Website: ulta-beauty
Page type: address-validator
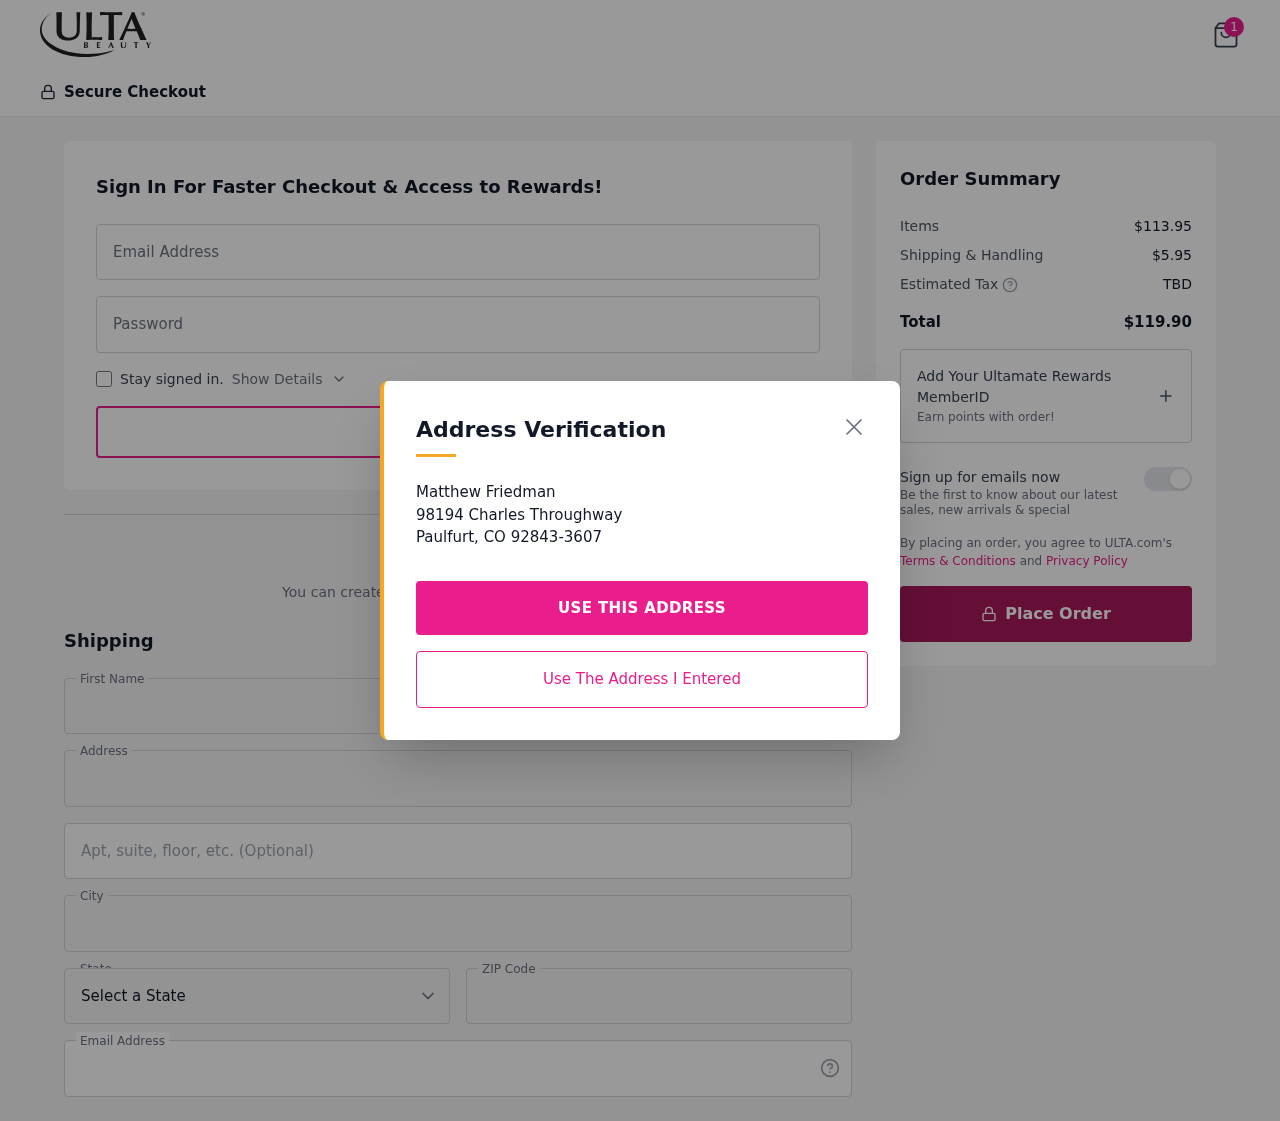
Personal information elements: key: PII_CITY
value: Paulfurt
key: PII_EMAIL
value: matthewfriedman@hotmail.com
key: PII_FIRSTNAME
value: Matthew
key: PII_LASTNAME
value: Friedman
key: PII_POSTCODE
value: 92843
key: PII_STATE_ABBR
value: CO
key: PII_STREET
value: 98194 Charles Throughway
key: PII_STREET2
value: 98194 Charles Throughway
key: PII_STREET2
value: Apt. 611
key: PII_FULLNAME2
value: Matthew Friedman
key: PII_CITY2
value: Paulfurt
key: PII_STATE_ABBR2
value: CO
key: PII_POSTCODE_FULL
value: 92843
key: PII_POSTCODE_EXT
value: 3607
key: PII_POSTCODE_NUMERIC
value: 92843
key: PII_POSTCODE_EXT_NUMERIC
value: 3607
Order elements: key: ORDER_NUM_ITEMS
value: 1
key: ORDER_SUBTOTAL
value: $113.95
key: ORDER_SHIPPING_COST
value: $5.95
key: ORDER_TOTAL
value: $119.90